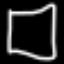
Label: square